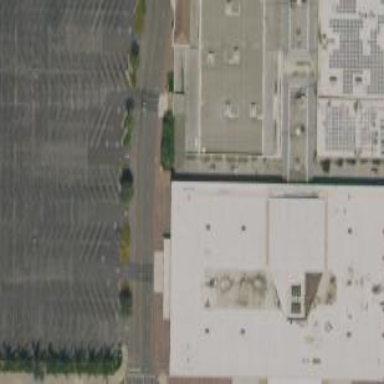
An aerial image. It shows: Retail building.